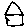
Label: house